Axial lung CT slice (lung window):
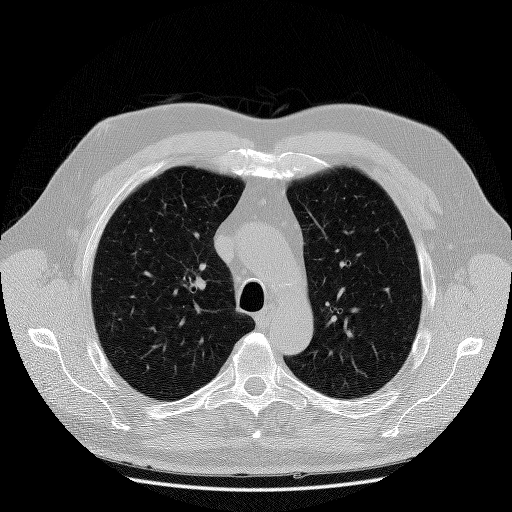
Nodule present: no